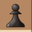
Piece: bP